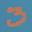
Label: 3